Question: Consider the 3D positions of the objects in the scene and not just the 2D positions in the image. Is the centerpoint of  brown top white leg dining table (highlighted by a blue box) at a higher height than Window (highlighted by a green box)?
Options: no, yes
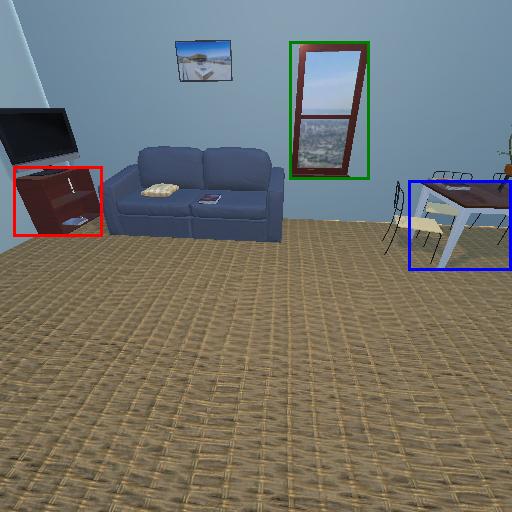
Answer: no